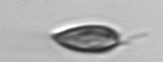
Label: Prorocentrum_triestinum